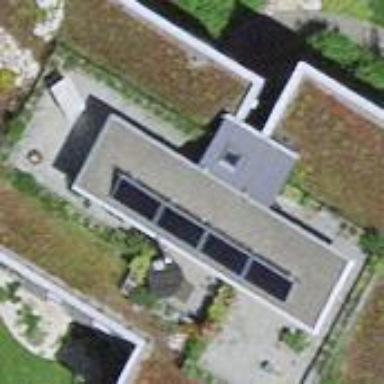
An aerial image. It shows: Apartment building with flat roof.